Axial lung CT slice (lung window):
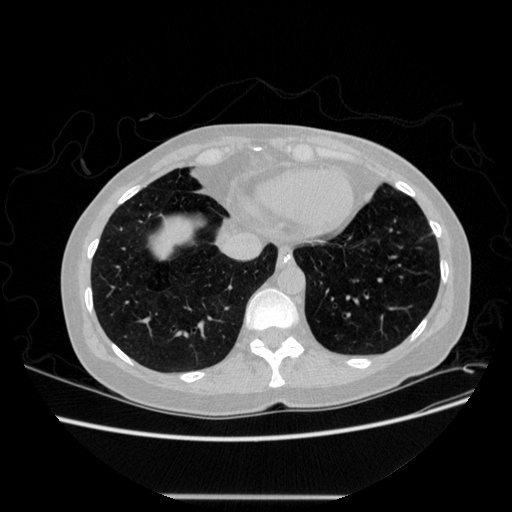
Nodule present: no